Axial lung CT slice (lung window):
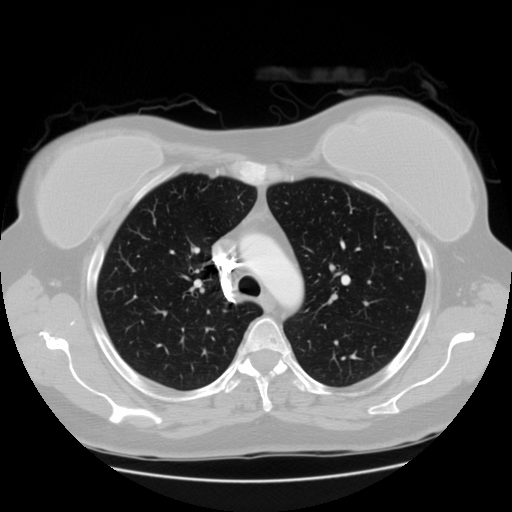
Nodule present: no